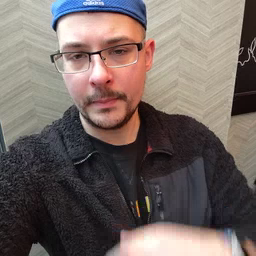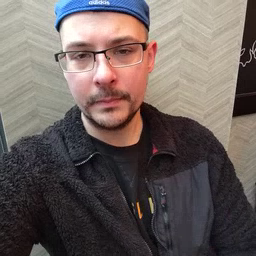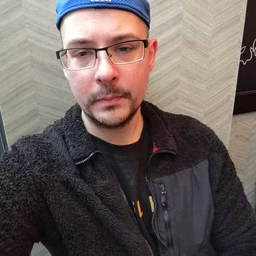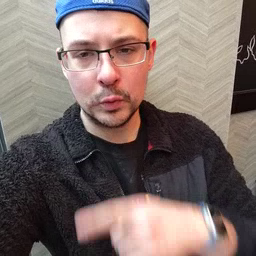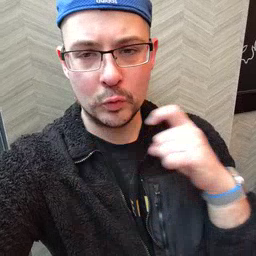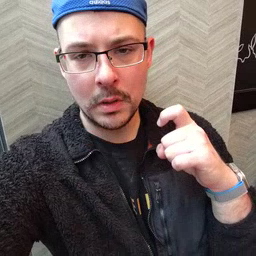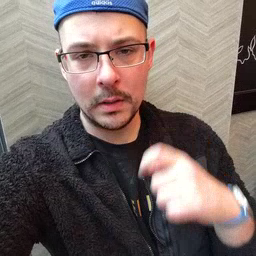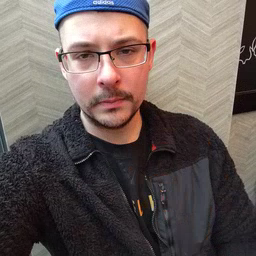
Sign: dry